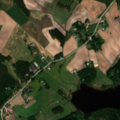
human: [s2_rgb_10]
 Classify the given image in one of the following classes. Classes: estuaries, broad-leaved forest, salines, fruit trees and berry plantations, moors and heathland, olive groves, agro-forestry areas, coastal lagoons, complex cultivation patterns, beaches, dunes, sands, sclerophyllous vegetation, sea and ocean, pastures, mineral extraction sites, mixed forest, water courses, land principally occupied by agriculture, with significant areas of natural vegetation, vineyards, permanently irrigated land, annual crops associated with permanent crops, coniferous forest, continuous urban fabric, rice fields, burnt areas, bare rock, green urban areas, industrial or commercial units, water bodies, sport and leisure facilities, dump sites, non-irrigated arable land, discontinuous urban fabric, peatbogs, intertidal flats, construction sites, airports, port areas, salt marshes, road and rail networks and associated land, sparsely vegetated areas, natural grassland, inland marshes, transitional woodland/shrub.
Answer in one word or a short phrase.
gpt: non-irrigated arable land, land principally occupied by agriculture, with significant areas of natural vegetation, coniferous forest, mixed forest